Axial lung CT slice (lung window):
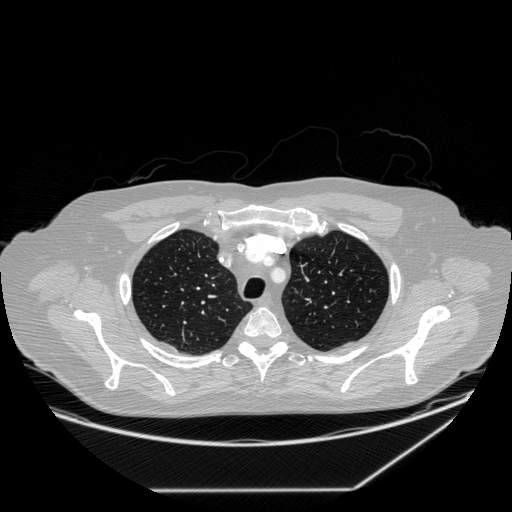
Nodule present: no